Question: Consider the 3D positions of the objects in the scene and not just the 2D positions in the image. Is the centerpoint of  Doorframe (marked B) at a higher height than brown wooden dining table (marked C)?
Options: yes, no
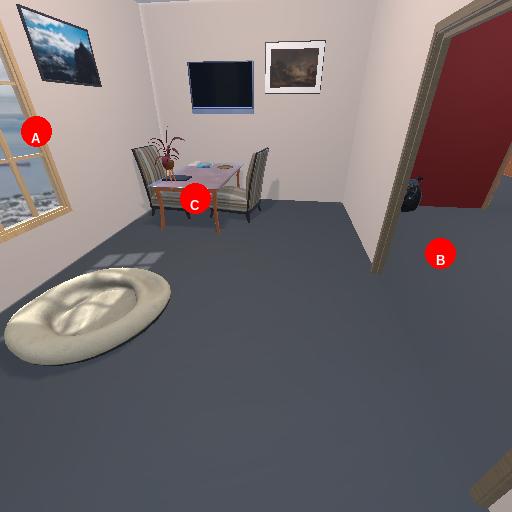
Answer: yes